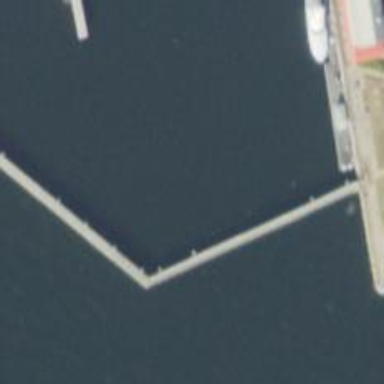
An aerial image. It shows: Man-made pier.